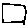
Label: square